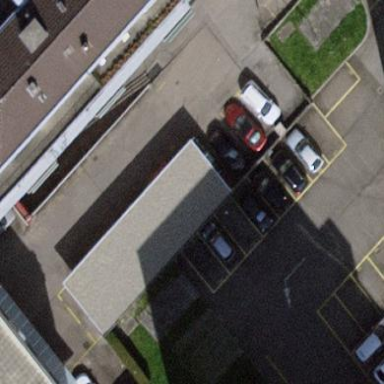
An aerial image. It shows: Parking area with asphalt surface.